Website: home-depot
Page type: customer-info-address
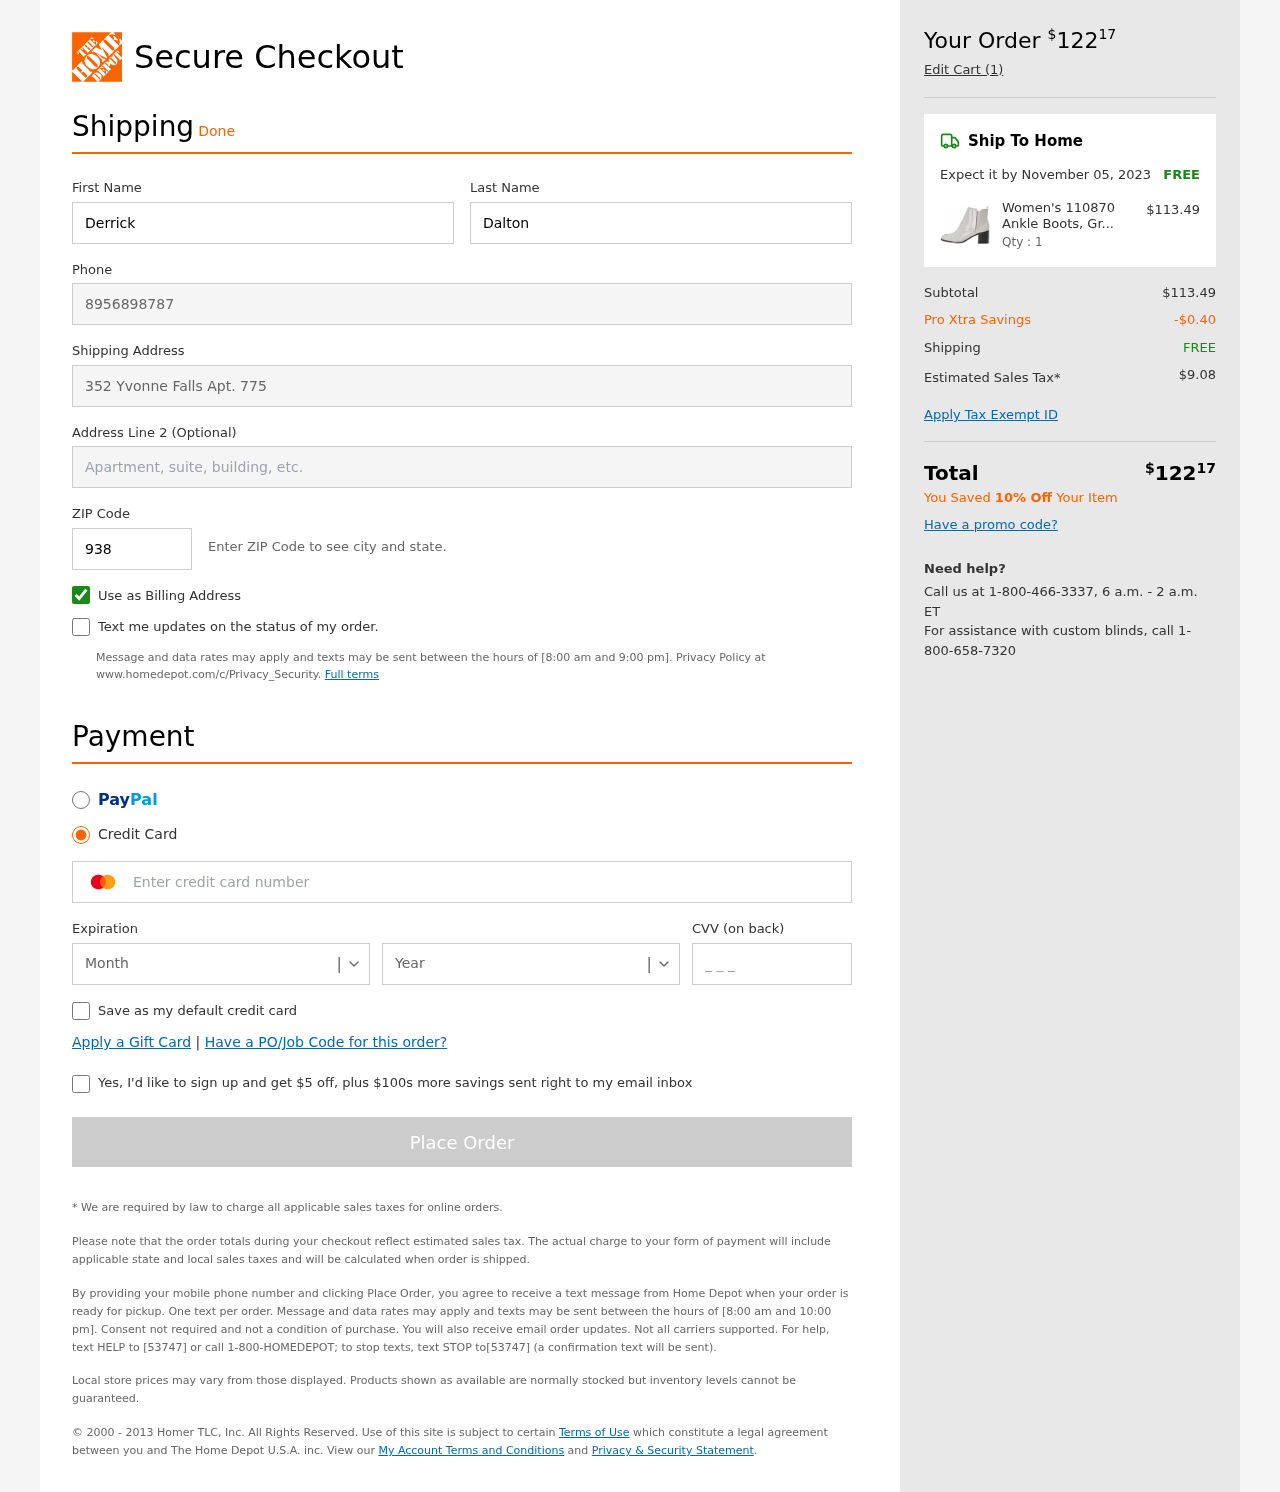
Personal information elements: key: PII_CARD_CVV
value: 231
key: PII_CARD_EXPIRY_MONTH
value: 04
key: PII_CARD_EXPIRY_YEAR
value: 26
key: PII_CARD_NUMBER
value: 2274 0408 3533 8147
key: PII_FIRSTNAME
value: Derrick
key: PII_LASTNAME
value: Dalton
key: PII_PHONE
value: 8956898787
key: PII_POSTCODE
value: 93865
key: PII_STREET
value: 352 Yvonne Falls Apt. 775
Product elements: key: PRODUCT1_NAME
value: Women's 110870 Ankle Boots, Grau Lt Grey, 8 US
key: PRODUCT1_PRICE
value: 113.49
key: PRODUCT1_QUANTITY
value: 1
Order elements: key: ORDER_TOTAL
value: $12217
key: ORDER_NUM_ITEMS
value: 1
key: ORDER_DELIVERY_DATE
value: November 05, 2023
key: ORDER_SHIPPING_COST
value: FREE
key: ORDER_SUBTOTAL
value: $113.49
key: ORDER_DISCOUNT
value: -$0.40
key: ORDER_SHIPPING_COST2
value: FREE
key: ORDER_TAX
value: $9.08
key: ORDER_TOTAL2
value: $12217
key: ORDER_SAVINGS_MESSAGE
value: You Saved 10% Off Your Item